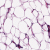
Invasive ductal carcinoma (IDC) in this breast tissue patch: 0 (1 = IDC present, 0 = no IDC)